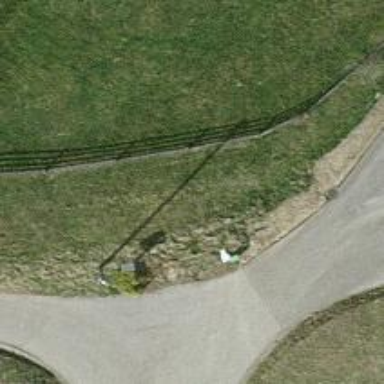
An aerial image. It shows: Historic wayside cross.